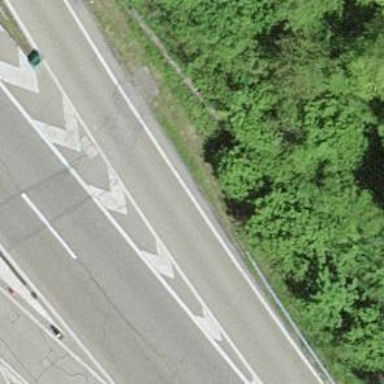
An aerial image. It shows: Asphalt motorway link.